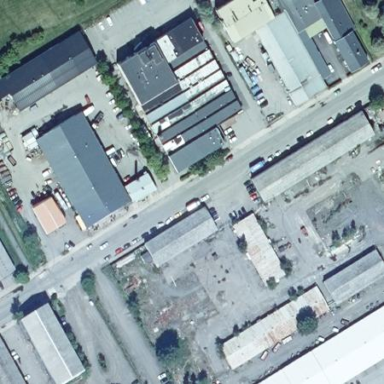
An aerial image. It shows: Industrial building.